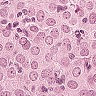
Metastatic tissue present: yes